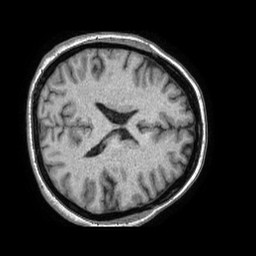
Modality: T1w
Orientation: axial
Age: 44
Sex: female
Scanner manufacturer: philips
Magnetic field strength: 1.5 T
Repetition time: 0.00749 s
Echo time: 0.003396 s